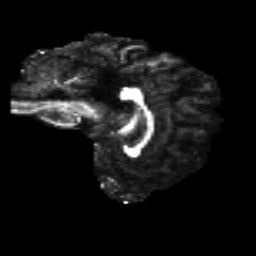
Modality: FA
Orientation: sagittal
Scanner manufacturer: siemens
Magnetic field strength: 3 T
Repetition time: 4.16 s
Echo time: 0.0806 s